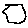
Label: hexagon